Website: bh-photo
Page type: store-pickup
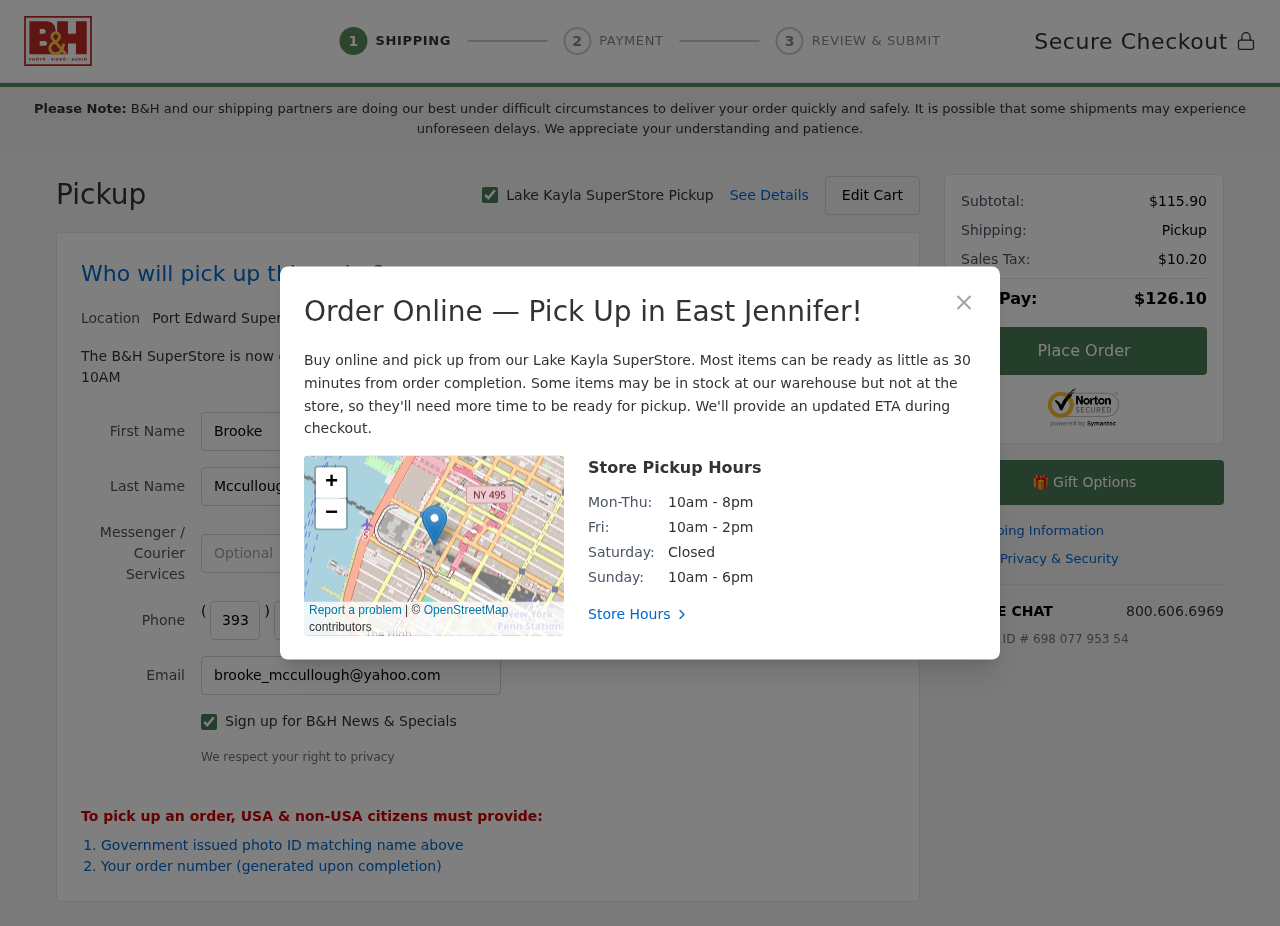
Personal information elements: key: PII_CITY
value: Lake Kayla
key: PII_CITY2
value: Port Edward
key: PII_CITY3
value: East Jennifer
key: PII_EMAIL
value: brooke_mccullough@yahoo.com
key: PII_FIRSTNAME
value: Brooke
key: PII_LASTNAME
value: Mccullough
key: PII_PHONE_AREA
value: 393
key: PII_PHONE_PREFIX
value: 724
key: PII_PHONE_SUFFIX
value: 9359
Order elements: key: ORDER_SUBTOTAL
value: $115.90
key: ORDER_TAX
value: $10.20
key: ORDER_TOTAL
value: $126.10
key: ORDER_ID
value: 698 077 953 54